Question:
By increasing the image size only the width and height of the 'imageview' is getting increased, however i need to increase the actual image i.e add note image not just the background getting increased(as shown in the picture attached)
Moreover i want this clickable image to take the complete width of the phone and 1/3 of the phone's screen height, how is that possible?
Thanks
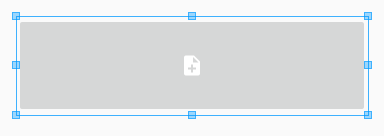
Answer: Try this:
for image use: 'android:scaleType="fitXY"'
and for 1/3 of the screen use android 'weightsum' and 'layout_weight'
'''
<LinearLayout xmlns:android="http://schemas.android.com/apk/res/android"
android:layout_width="match_parent"
android:layout_height="match_parent"
android:orientation="vertical"
android:weightSum="3">
<ImageButton
android:id="@+id/image_button"
android:layout_width="match_parent"
android:layout_height="0dp"
android:layout_weight="1"
android:background="@android:color/transparent"
android:scaleType="fitXY"
android:src="@android:drawable/ic_menu_add"
android:visibility="visible" />
</LinearLayout>
'''
output:
<URL>